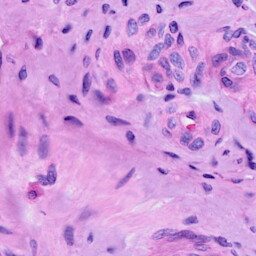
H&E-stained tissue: Cervix